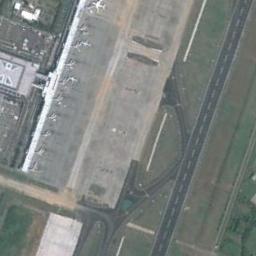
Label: airport